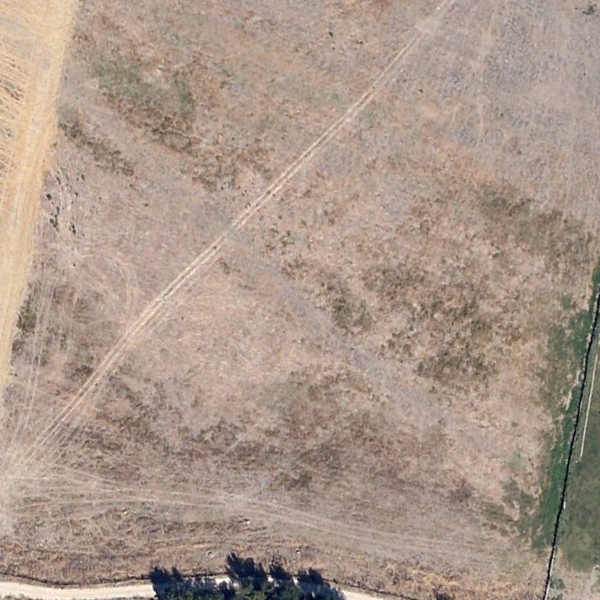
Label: BareLand